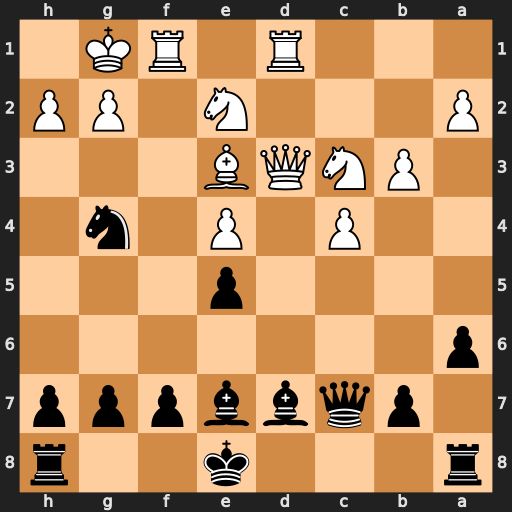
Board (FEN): r3k2r/1pqbbppp/p7/4p3/2P1P1n1/1PNQB3/P3N1PP/3R1RK1
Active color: b
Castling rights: kq
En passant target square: -
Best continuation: Nxe3 Nd5 Nxd5